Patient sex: M
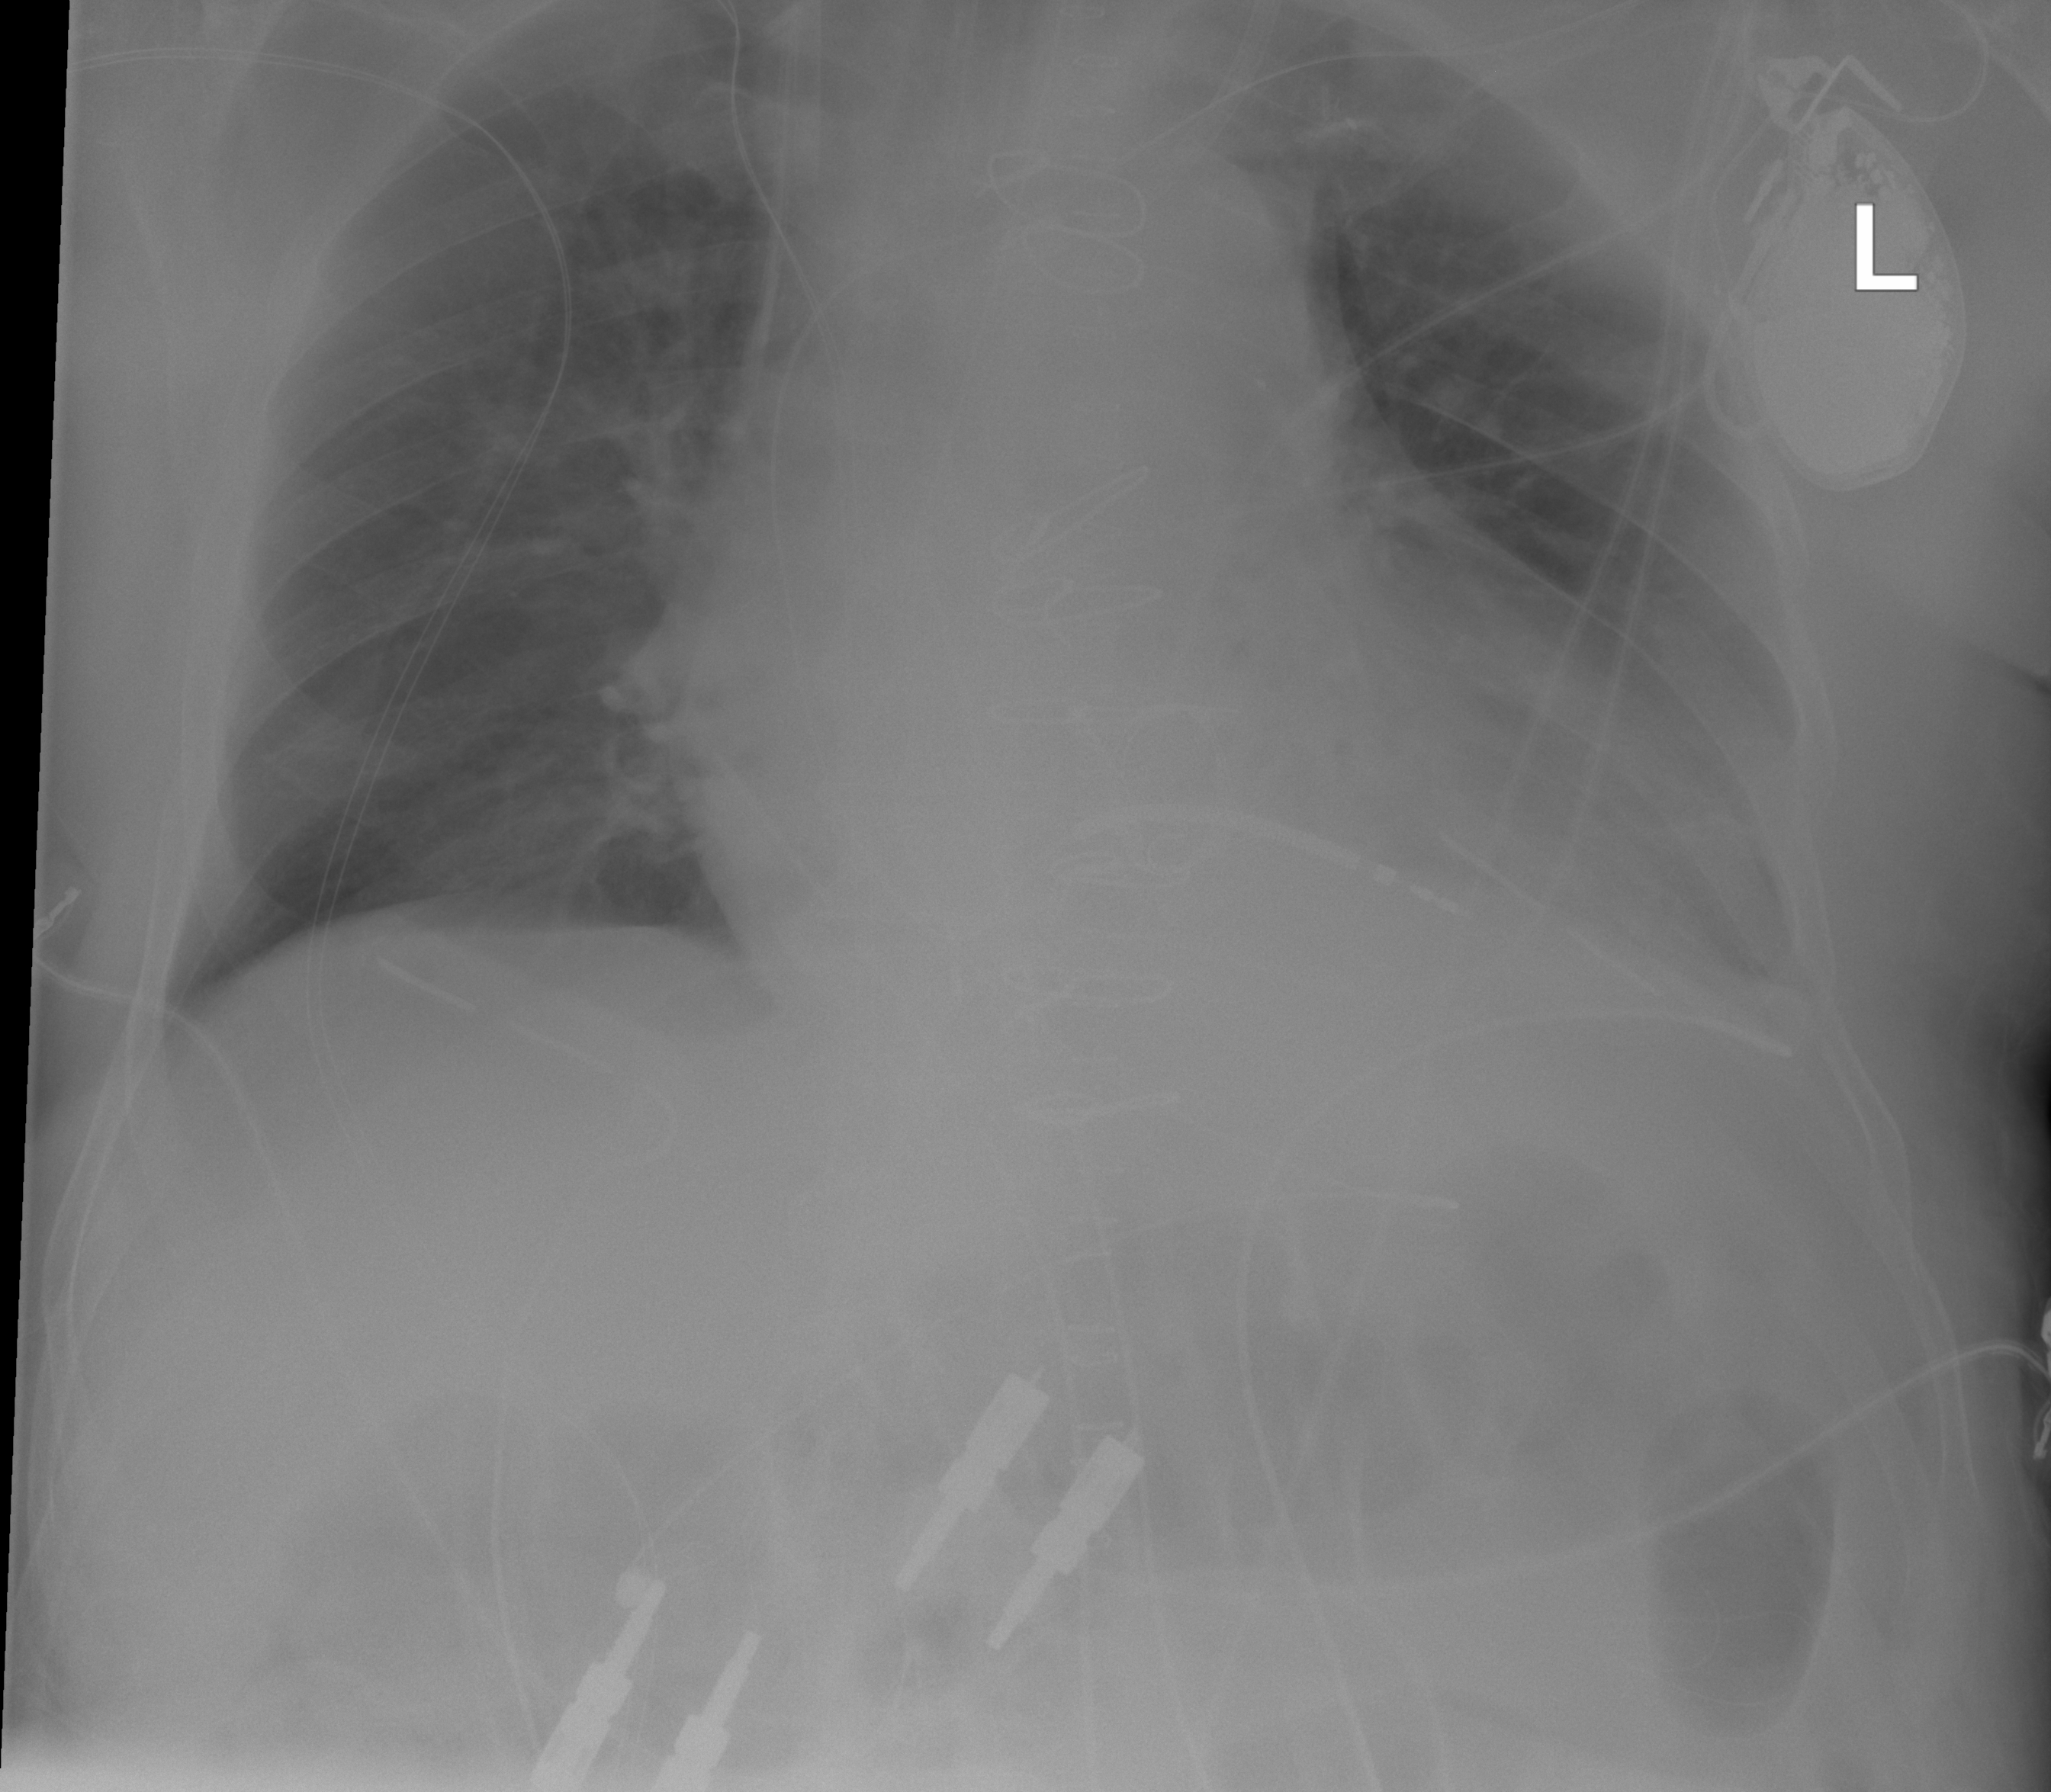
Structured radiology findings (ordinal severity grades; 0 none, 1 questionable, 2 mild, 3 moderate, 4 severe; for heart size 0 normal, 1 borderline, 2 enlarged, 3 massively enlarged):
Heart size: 2
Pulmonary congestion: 1
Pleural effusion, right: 0
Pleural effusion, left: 2
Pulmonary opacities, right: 1
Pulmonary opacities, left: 1
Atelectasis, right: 2
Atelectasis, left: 2